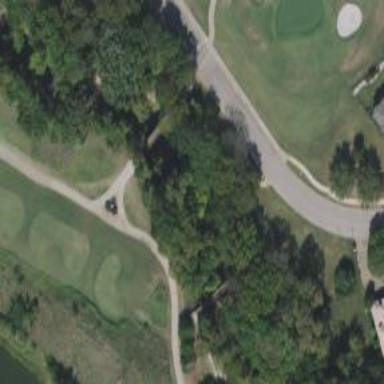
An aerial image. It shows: Footway bridge over golf path.